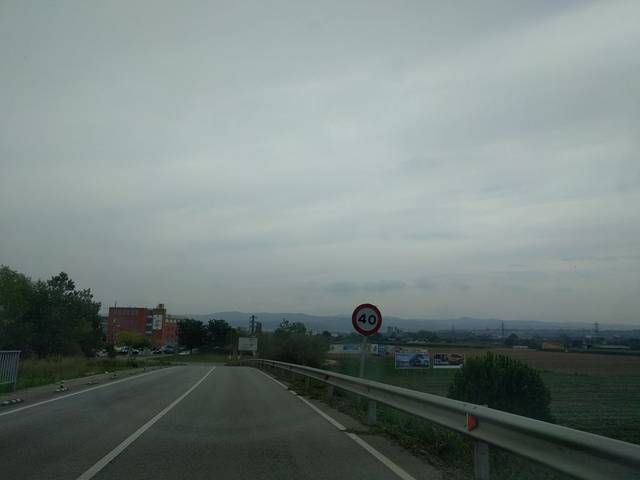
Region: Spain
Coordinates: 41.965, 2.781